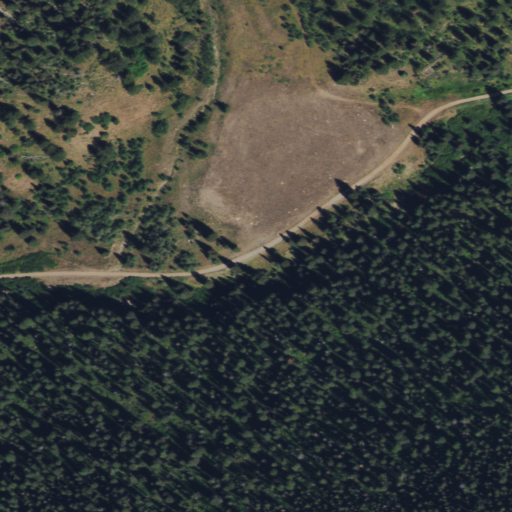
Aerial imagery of valley in Wyoming named Gomm Hollow containing evergreen forest, shrub, deciduous forest, and woody wetlands